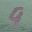
Label: 9